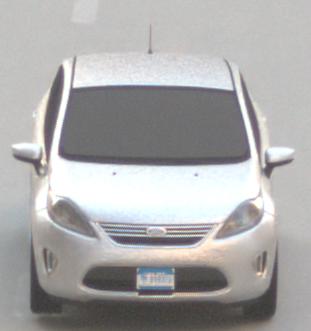
Make: Ford
Model: Fiesta
Detailed model: ’09 Sedan (seventh series)
Model produced from: 2010
Model produced until: 2017
Doors: 4
Color: white
Road condition: dry road
Daytime: sunrise or sunset
Contrast: low contrast